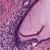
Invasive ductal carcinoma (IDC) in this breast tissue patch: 1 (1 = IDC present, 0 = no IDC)